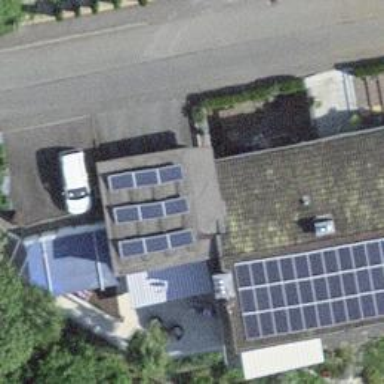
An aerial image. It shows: Solar photovoltaic panel generator.